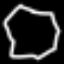
Label: octagon